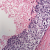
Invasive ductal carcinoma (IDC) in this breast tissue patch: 0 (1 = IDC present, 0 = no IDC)